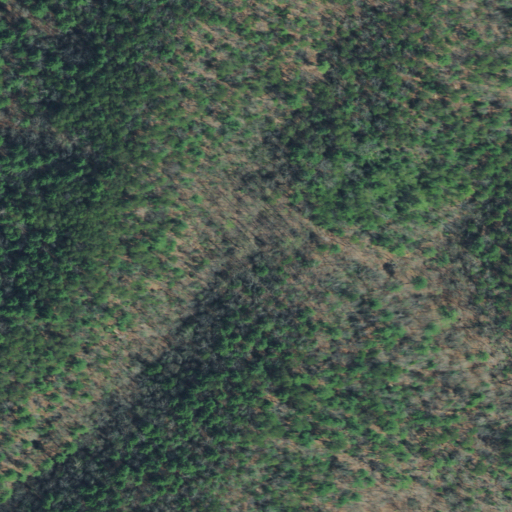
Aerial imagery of gap in Tennessee named Happy Valley Gap containing evergreen forest, mixed forest, and deciduous forest